Question: I'm using <URL> to routing request to my server and serve a json as response.
Today I'm starting to using <URL> to query data on my mongo db.
This is great! I can create models to query my collections and use this ones with properties fetched on my db.
This is my model
'''
part of bookshelf;
class user extends PersistentObject with Jsonify{
String get username => getProperty(username);
set username(value) => setProperty(username,value);
String get email => getProperty(email);
set email(value) => setProperty(email,value);
}
void registerClasses() {
objectory.registerClass(user,()=>new user(),()=>new List<user>());
}
'''
And this is my controller
'''
part of bookshelf;
@Controller
class BookController {
@Autowired
Objectory db;
@RequestMapping(value: "/user",method: RequestMethod.GET)
Future countJson(req) {
db.initDomainModel().then((_){
return db[user].findOne();
}).then((items){
req.async(items);
});
return req.asyncFuture;
}
}
'''
This uses a async controller feature, but I can't see any response when I call '/user', I see only '{}' on my browser

I can't understand where is the trouble. Anybody help me?
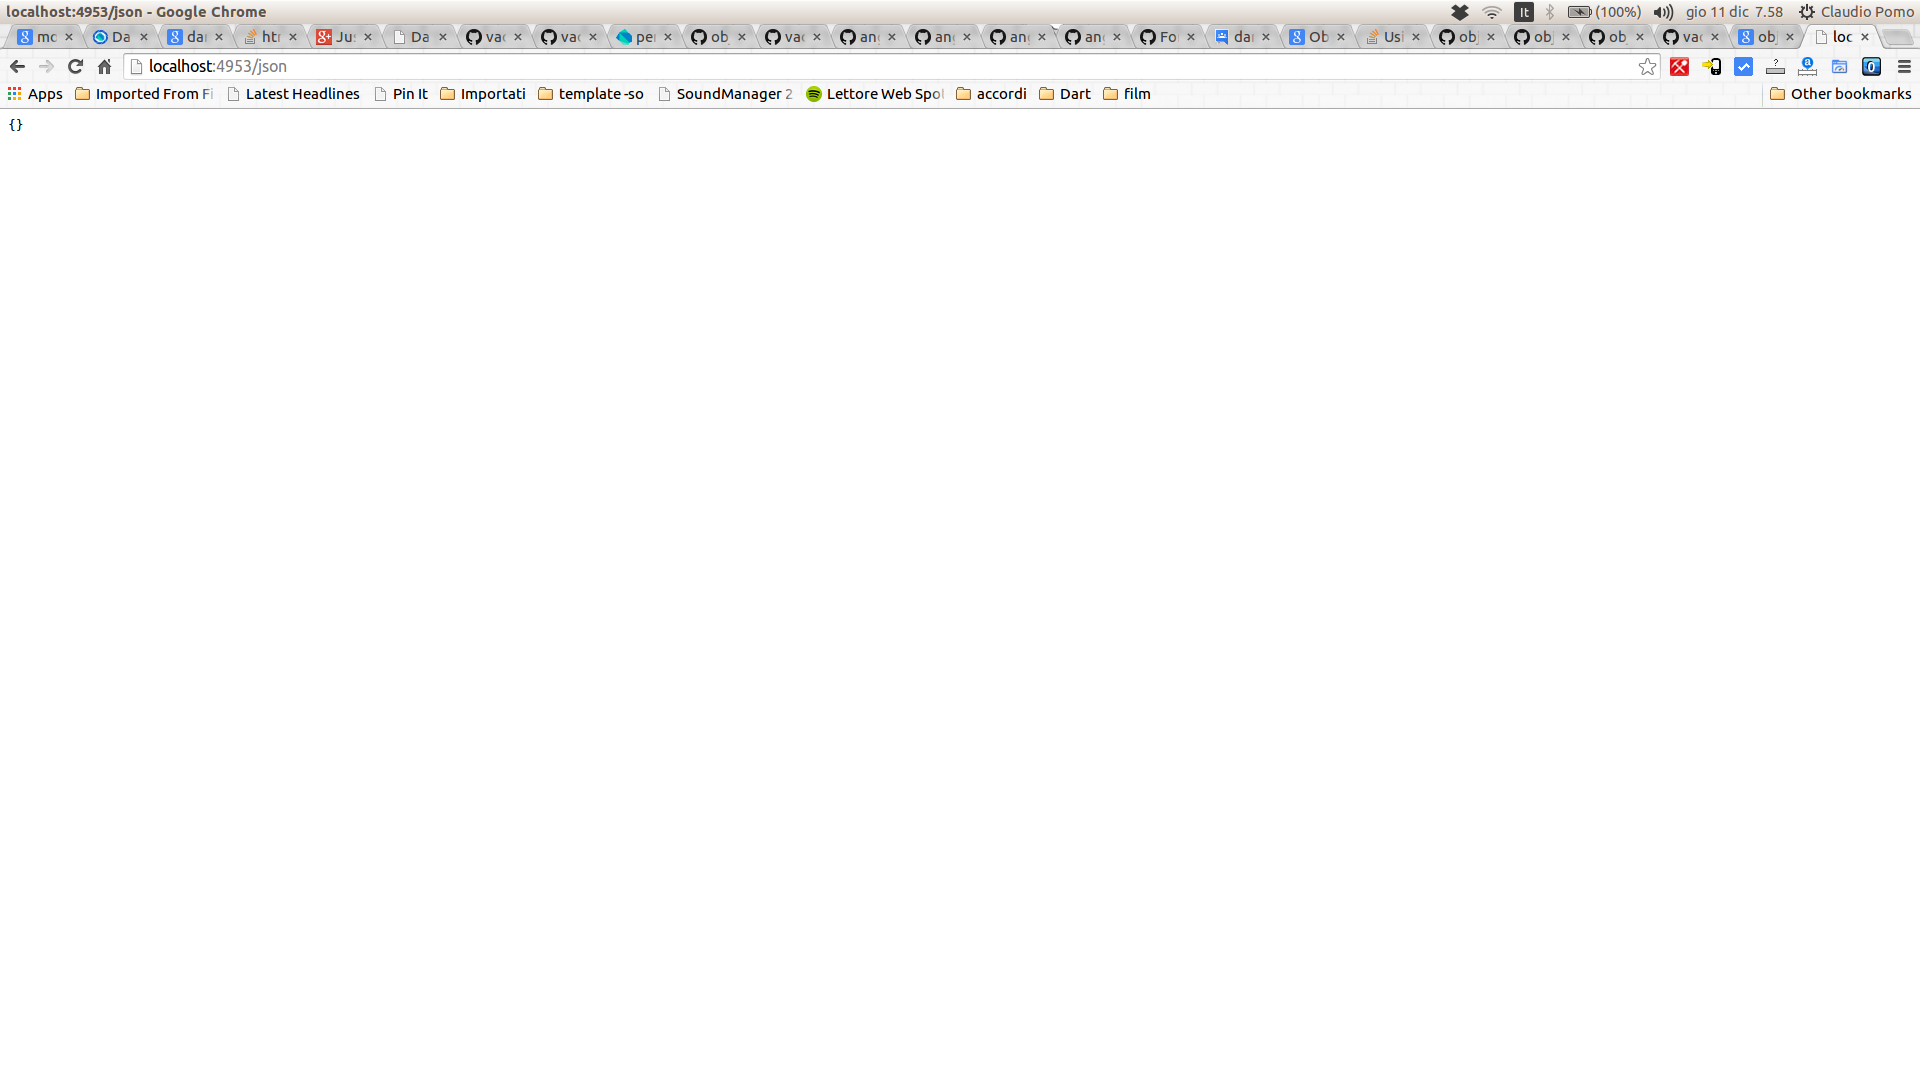
Answer: To answer your question on the most basic level I believe 'jsonify' package just do not treat setter/getter pair as valid substitution for class variable. Take a look at its source code: <URL>
On another level - maybe it is just not a great idea to have two totally different persistency middleware layer in one project (namely objectory and jsonify). Objectory has it's own unified approach for client/server communication - currently it presuppose using of web sockets and bson transport. (Use of objectory at the server side is trivial in that respect). See simple web example in package itself or (somewhat outdated) example of full stack application at <URL> .
If you prefer to use RESTFULL api and json as transport maybe for example <URL> would suite you better.
On the other hand I think it would be nice to have RESTFULL variant of 'objectory' client (with json transport) implemented as 'shelf' plugin or something like this. When/if I'll have a spare time I'll see at it - initially it seems to be quite a trivial task but who knows...